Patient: sex M, age 43
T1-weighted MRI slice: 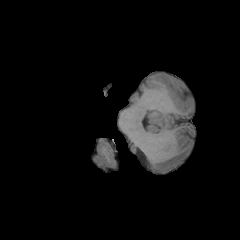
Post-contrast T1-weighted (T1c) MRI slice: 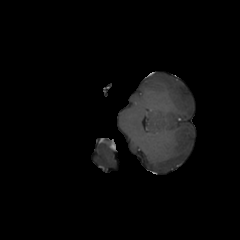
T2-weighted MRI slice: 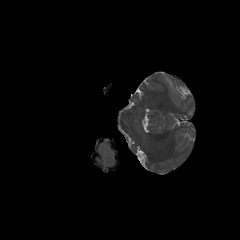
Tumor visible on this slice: no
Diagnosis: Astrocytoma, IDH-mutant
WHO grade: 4